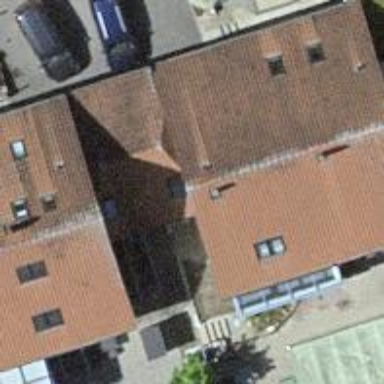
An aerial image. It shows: Simple house.